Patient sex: M
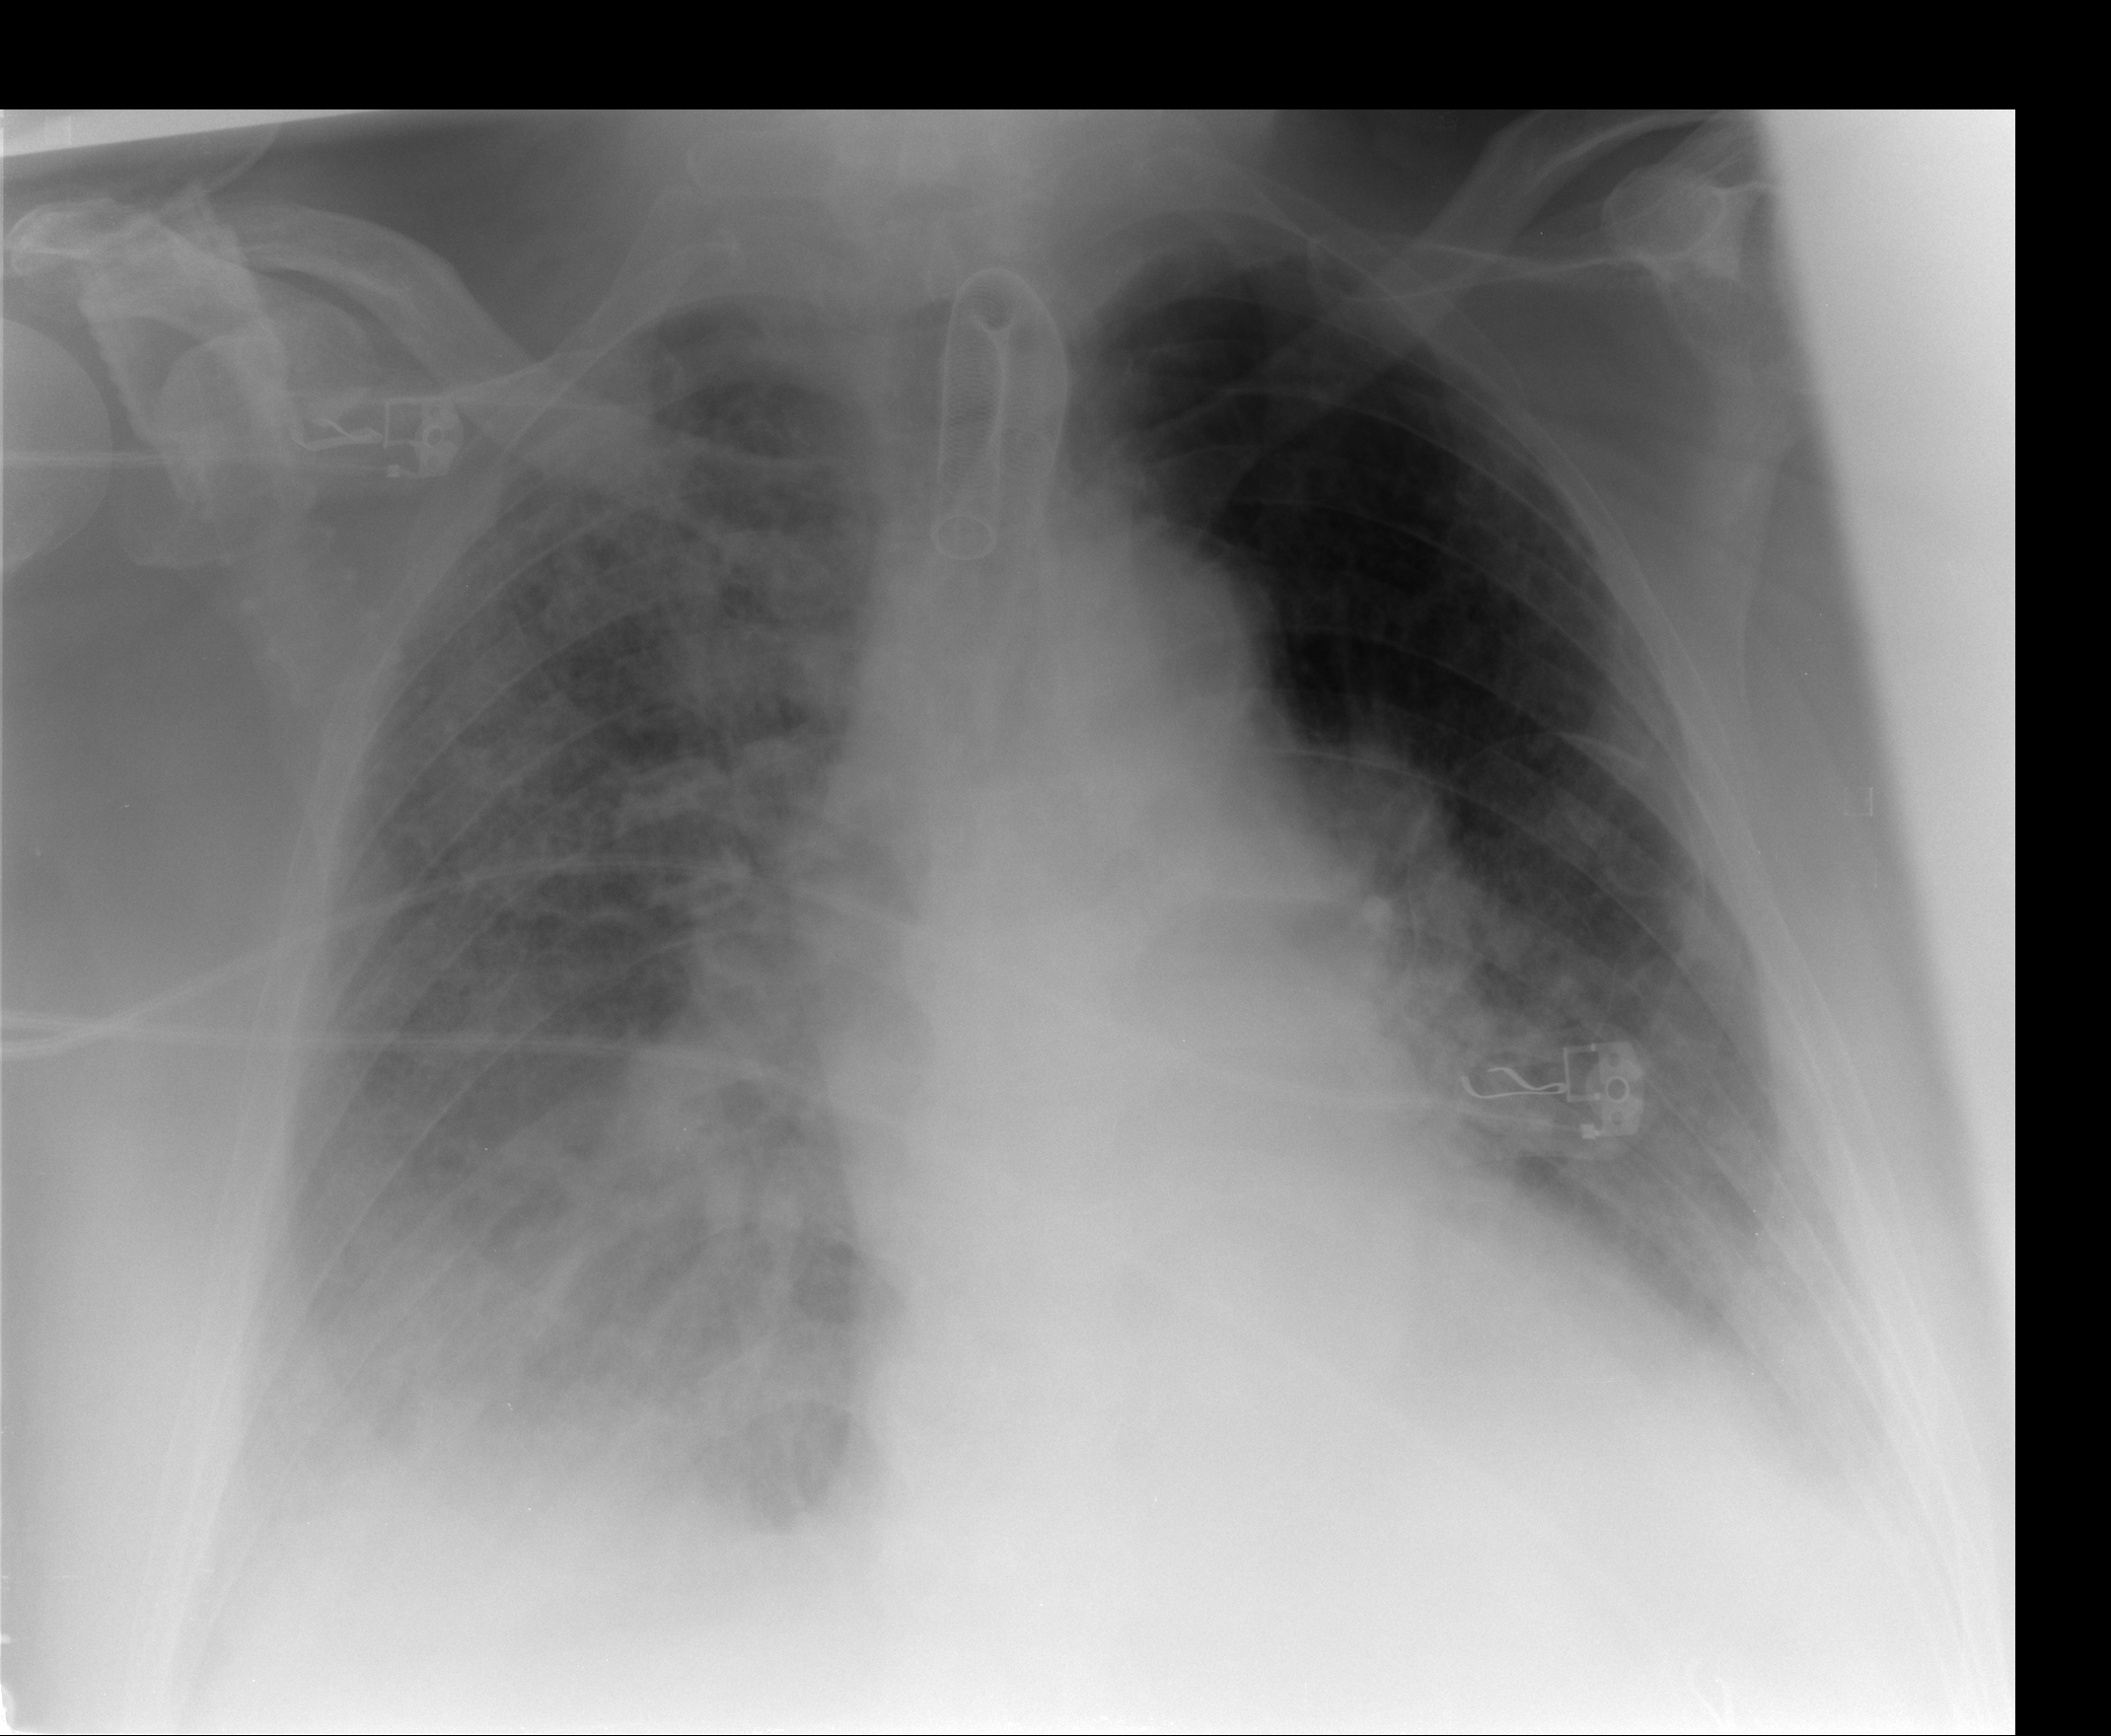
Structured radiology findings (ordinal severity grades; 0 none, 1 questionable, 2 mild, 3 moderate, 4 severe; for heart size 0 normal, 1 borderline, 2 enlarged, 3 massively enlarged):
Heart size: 0
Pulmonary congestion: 2
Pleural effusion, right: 3
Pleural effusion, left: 2
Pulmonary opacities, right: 3
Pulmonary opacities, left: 2
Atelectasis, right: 2
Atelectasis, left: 2